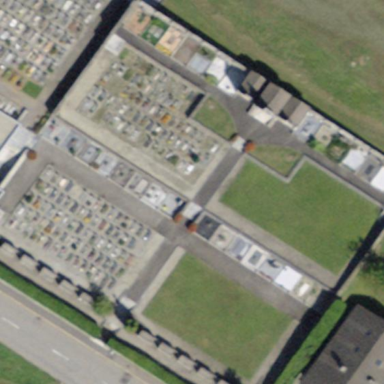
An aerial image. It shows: Cemetery.